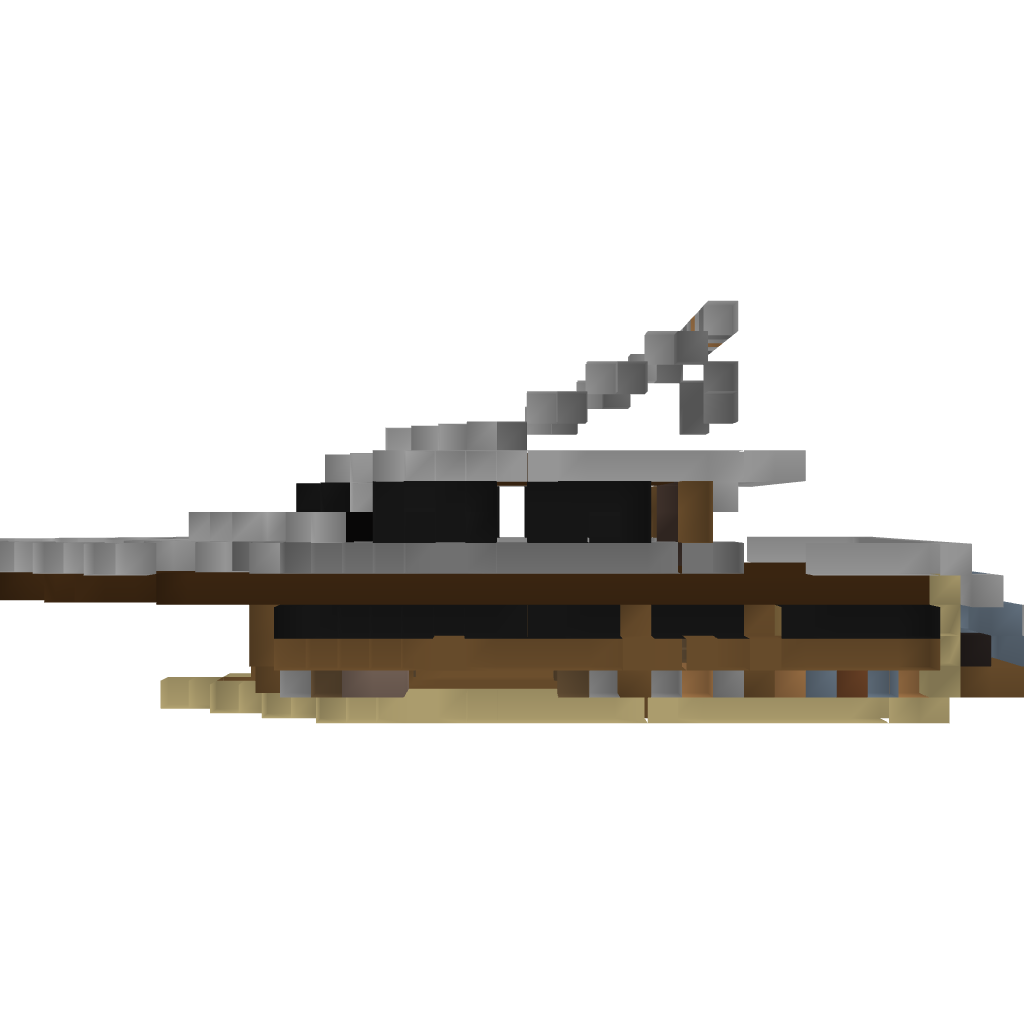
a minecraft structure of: luxury yacht